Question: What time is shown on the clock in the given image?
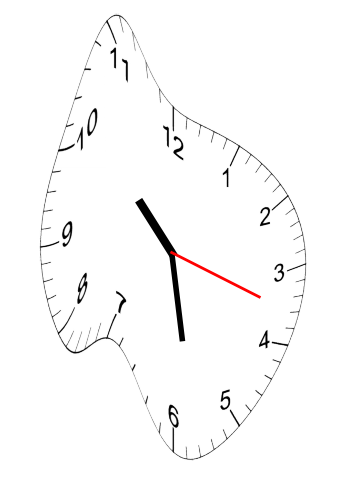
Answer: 10:28:18